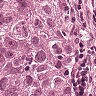
Metastatic tissue present: yes